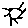
Label: sun